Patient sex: M
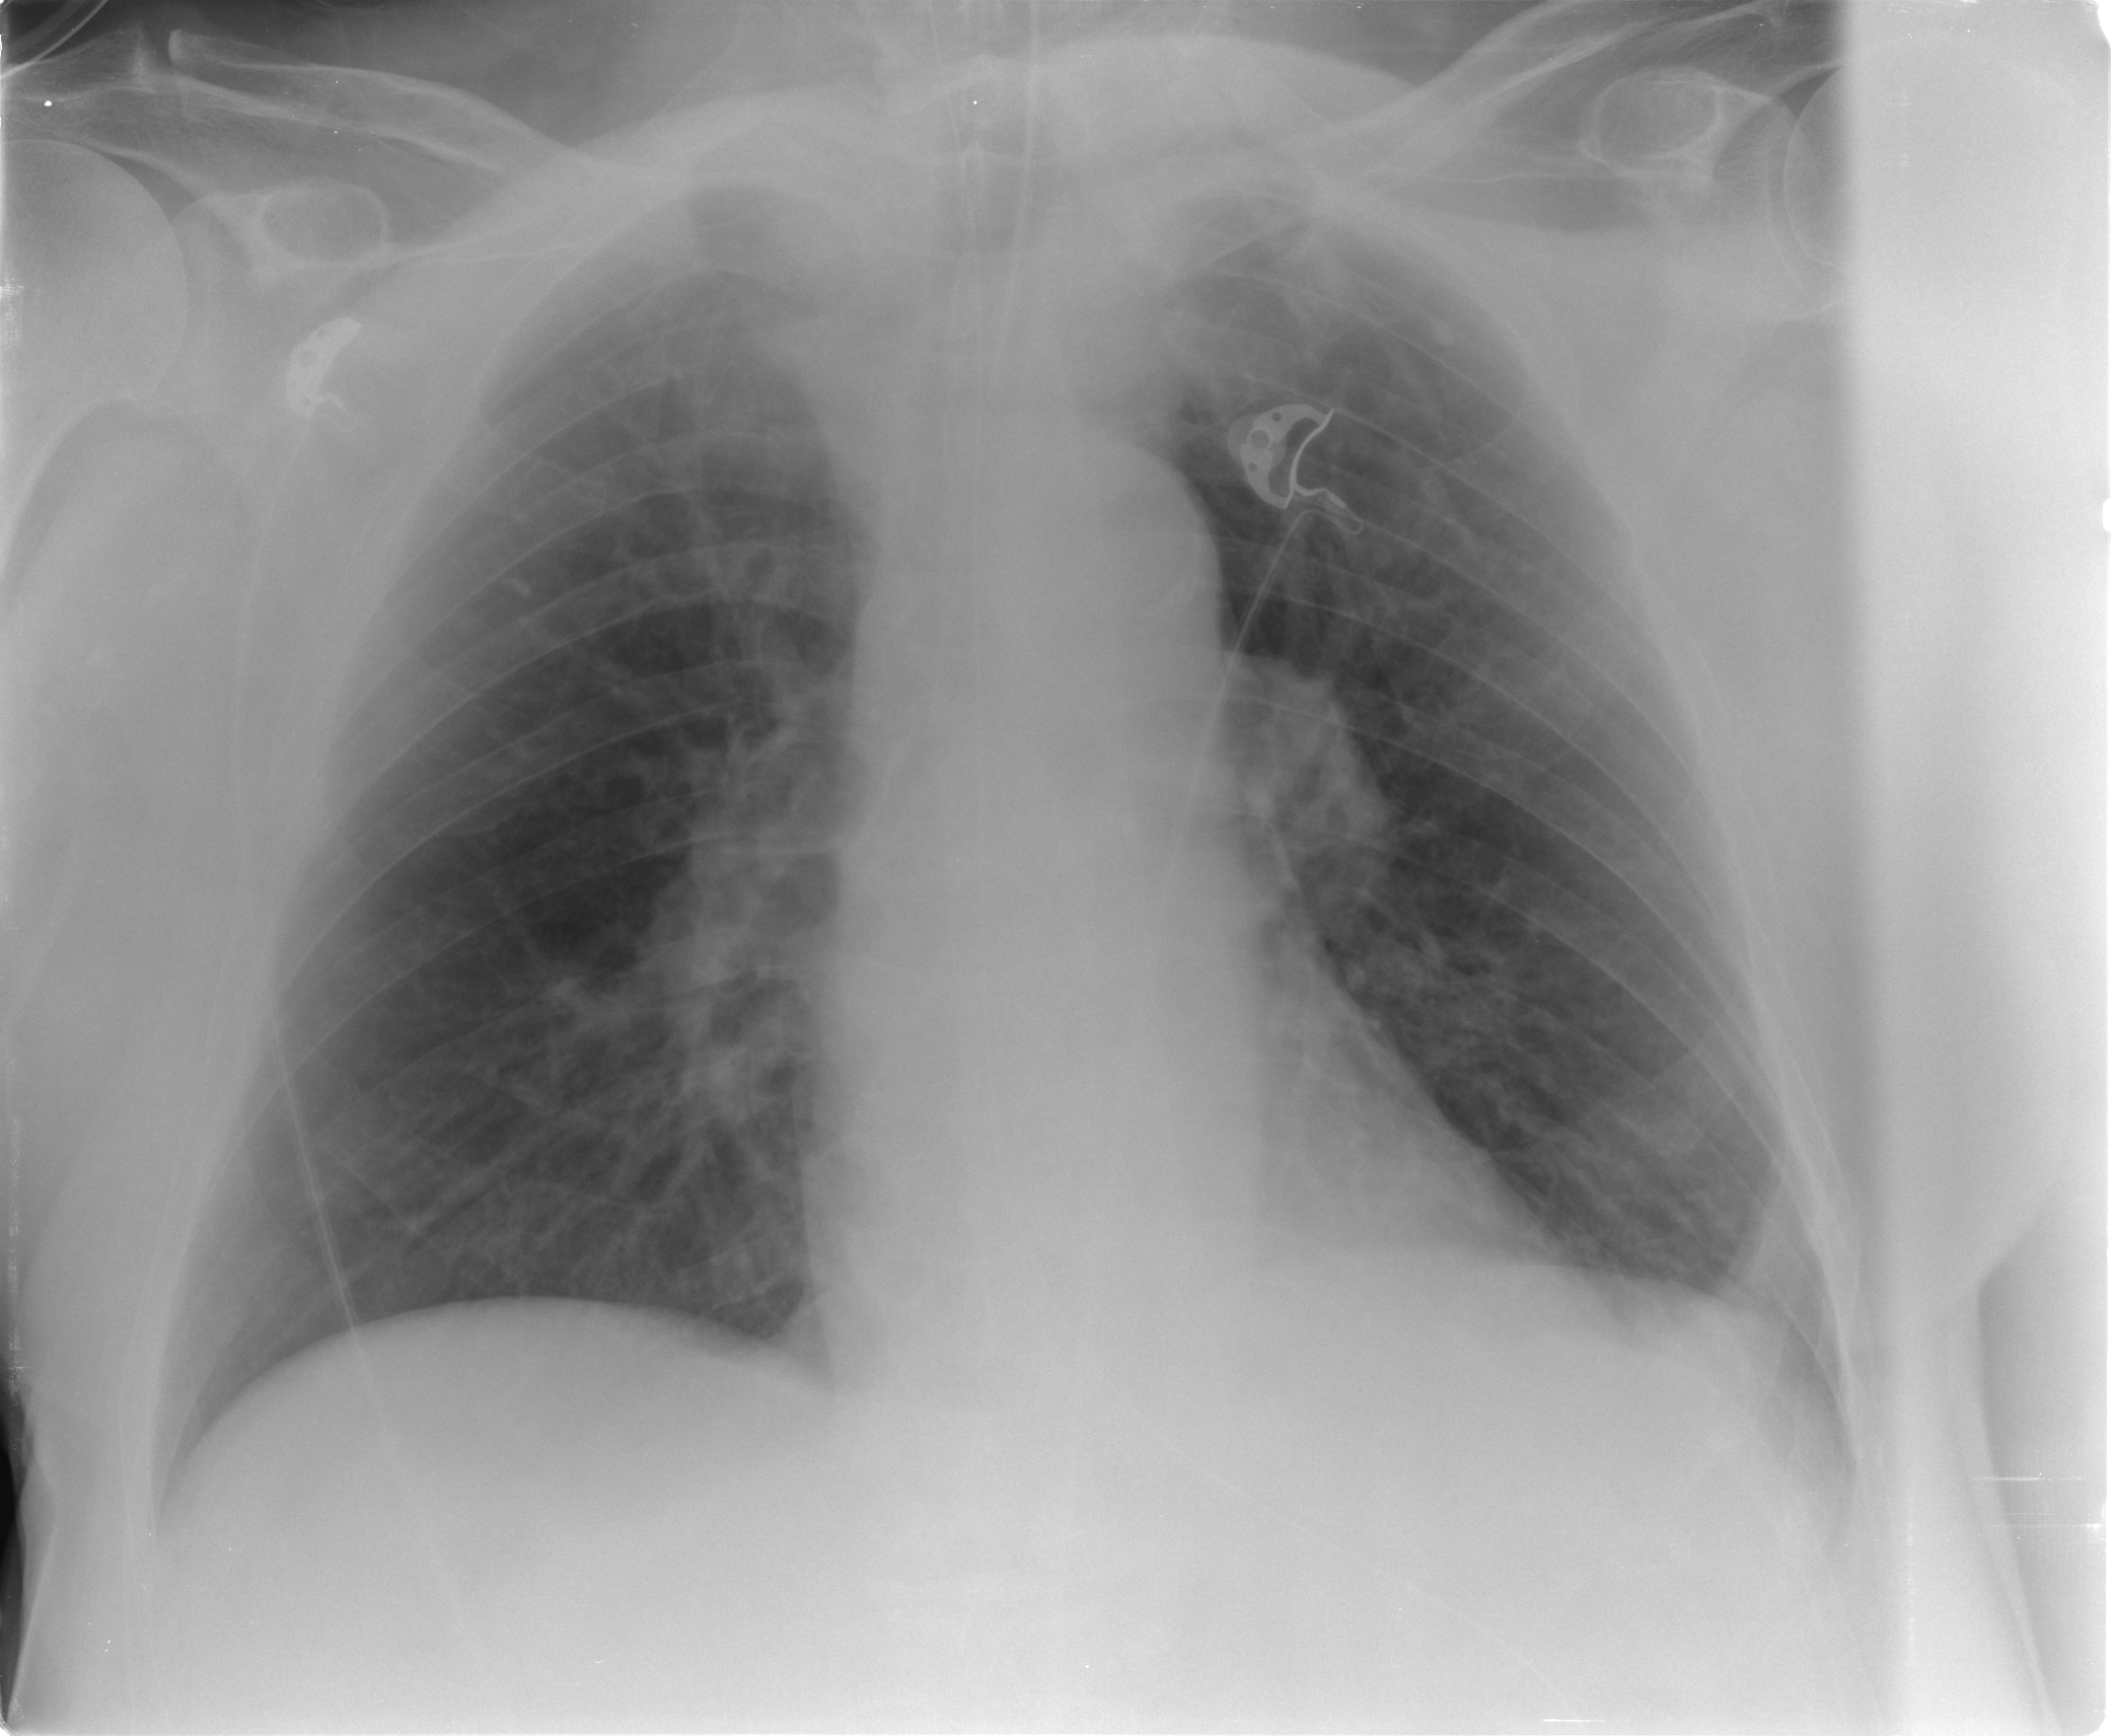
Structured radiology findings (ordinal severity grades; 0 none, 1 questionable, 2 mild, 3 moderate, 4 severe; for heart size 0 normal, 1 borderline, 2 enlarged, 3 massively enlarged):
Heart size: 0
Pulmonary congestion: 2
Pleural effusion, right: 0
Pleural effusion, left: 0
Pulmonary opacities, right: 0
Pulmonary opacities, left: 0
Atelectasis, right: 0
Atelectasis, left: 2